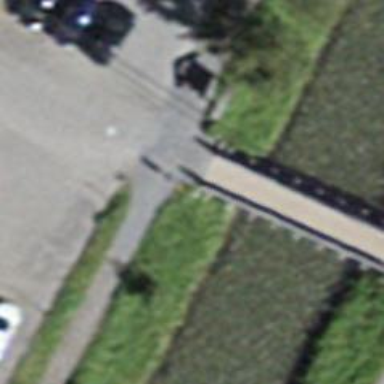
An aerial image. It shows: Footway on bridge with no sidewalk.